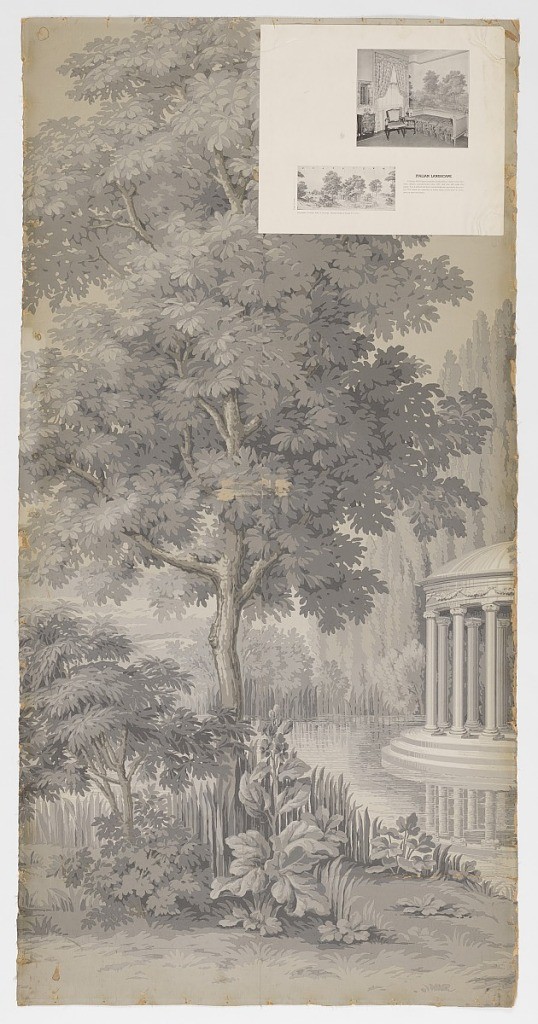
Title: Scenic Panel from 'Paysage Italien'
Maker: Zuber & Cie, Rixheim, Alsace, France, founded 1797
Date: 1860–1900
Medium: block printed paper, canvas mount
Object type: scenic panel
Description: A tall tree at center. At right is seen part of a circular classical temple with steps bordering on a small lake. Strips 5 and 6 of a set of 10. Printed in grisaille and brown.Lengths 5 and 6 adhered together as one scenic panel, from a set of 10.